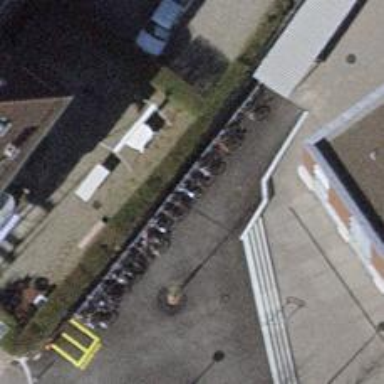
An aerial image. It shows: Bicycle parking area.